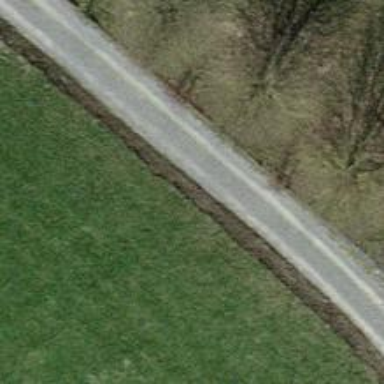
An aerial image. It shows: Gravel track with grade 2 quality.